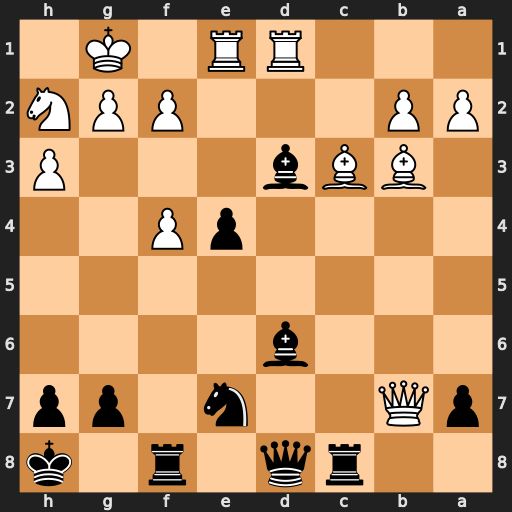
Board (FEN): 2rq1r1k/pQ2n1pp/3b4/8/4pP2/1BBb3P/PP3PPN/3RR1K1
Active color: b
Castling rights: -
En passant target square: -
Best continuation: Rc7 Ba5 Rxb7 Bxd8 Rxd8